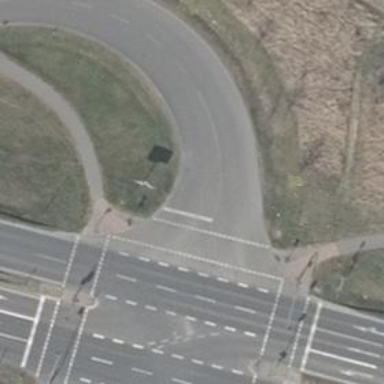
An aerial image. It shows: Road with traffic signals.